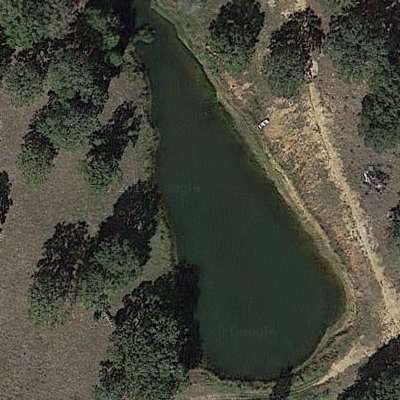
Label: dRiverLake